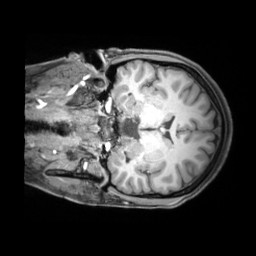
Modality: T1w
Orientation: coronal
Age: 28
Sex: female
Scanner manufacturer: siemens
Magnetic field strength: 3 T
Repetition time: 1.97 s
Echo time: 0.00206 s